Field crop: maize
Growth stage: 2
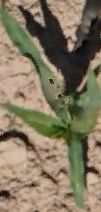
Species: maize